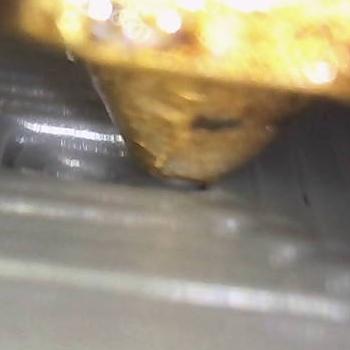
Flow rate: 162%